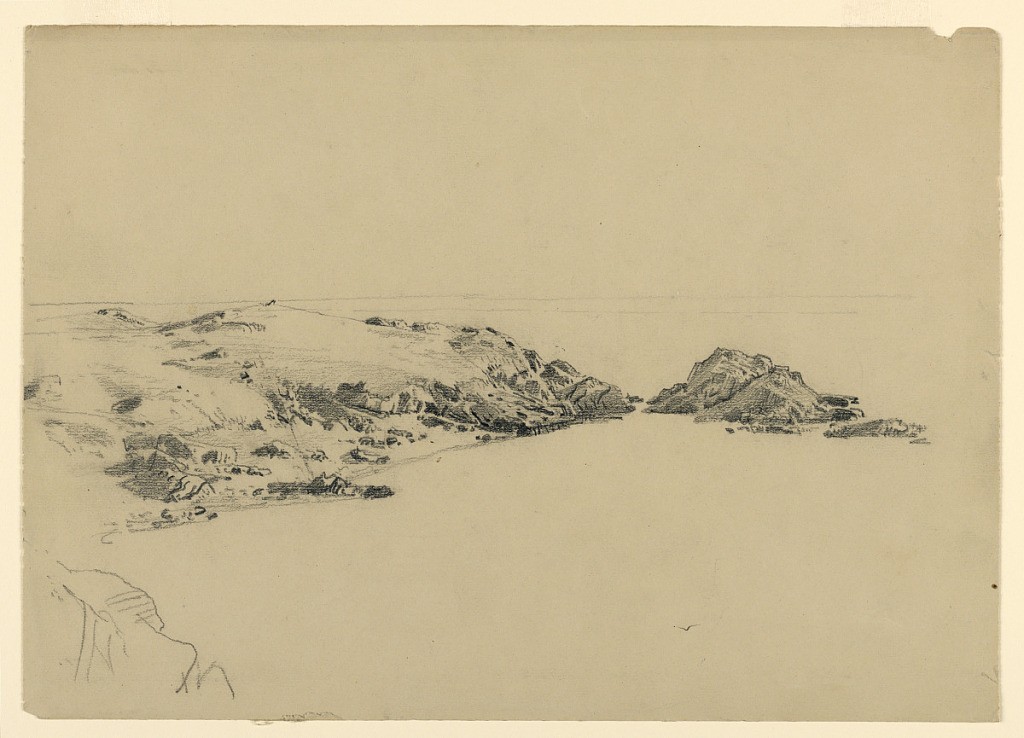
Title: Study of seashore, Rhode Island
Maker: William Trost Richards, American, 1833–1905
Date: ca. 1877
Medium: Charcoal and graphite on paper
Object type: Drawing
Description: Sketch of a cove with rocks along coastline.